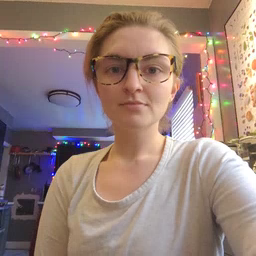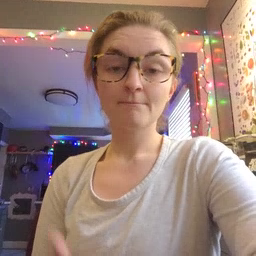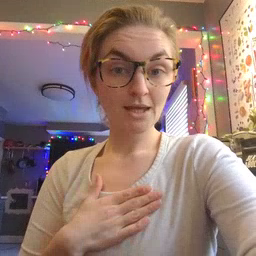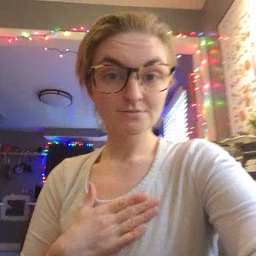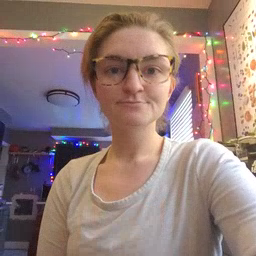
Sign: minemy